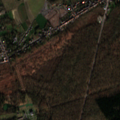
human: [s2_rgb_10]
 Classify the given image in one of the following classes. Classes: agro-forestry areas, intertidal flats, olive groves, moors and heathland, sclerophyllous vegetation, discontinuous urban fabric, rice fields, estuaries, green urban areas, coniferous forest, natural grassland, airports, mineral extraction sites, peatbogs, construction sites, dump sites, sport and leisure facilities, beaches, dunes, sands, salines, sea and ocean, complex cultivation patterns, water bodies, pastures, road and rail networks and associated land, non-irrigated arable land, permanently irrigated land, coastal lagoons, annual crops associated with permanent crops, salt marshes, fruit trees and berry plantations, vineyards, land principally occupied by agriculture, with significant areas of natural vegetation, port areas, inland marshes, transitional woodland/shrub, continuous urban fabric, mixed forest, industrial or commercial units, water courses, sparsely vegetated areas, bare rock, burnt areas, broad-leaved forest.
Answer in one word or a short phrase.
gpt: discontinuous urban fabric, land principally occupied by agriculture, with significant areas of natural vegetation, broad-leaved forest, coniferous forest